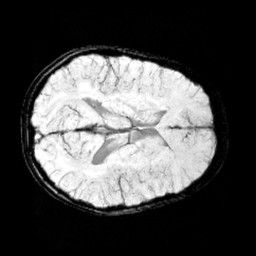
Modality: minIP
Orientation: axial
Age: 9
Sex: female
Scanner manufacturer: siemens
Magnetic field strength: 3 T
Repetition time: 0.027 s
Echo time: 0.02 s